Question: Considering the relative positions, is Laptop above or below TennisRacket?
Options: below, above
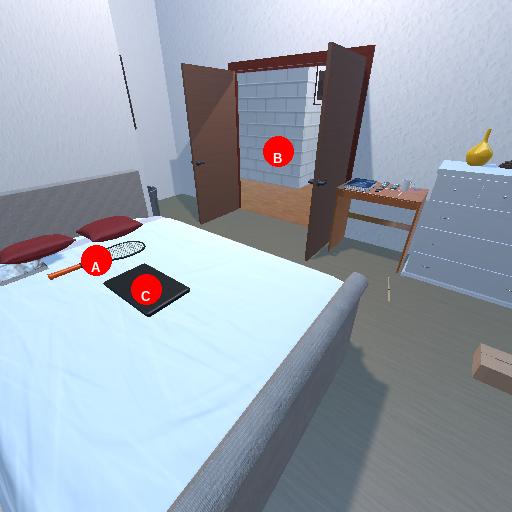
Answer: below